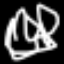
Label: squiggle